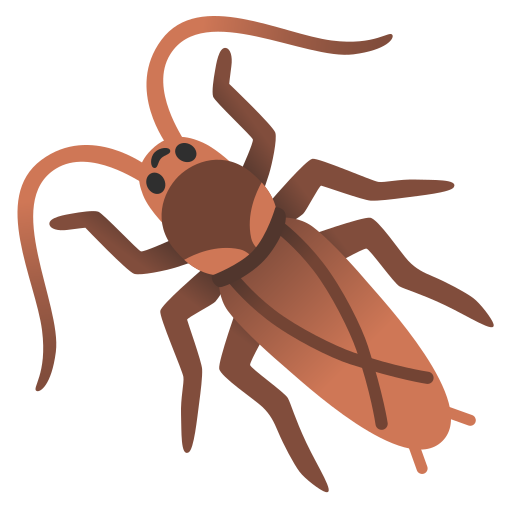
Emoji: 🪳